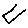
Label: zigzag